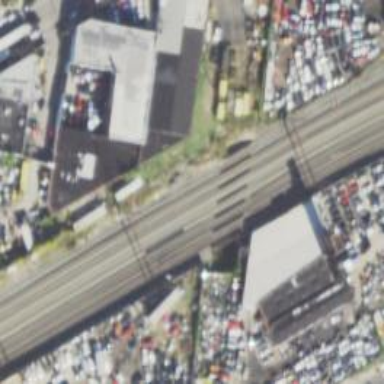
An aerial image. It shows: Bridge with electrified railway tracks featuring contact line.